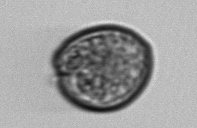
Label: Prorocentrum